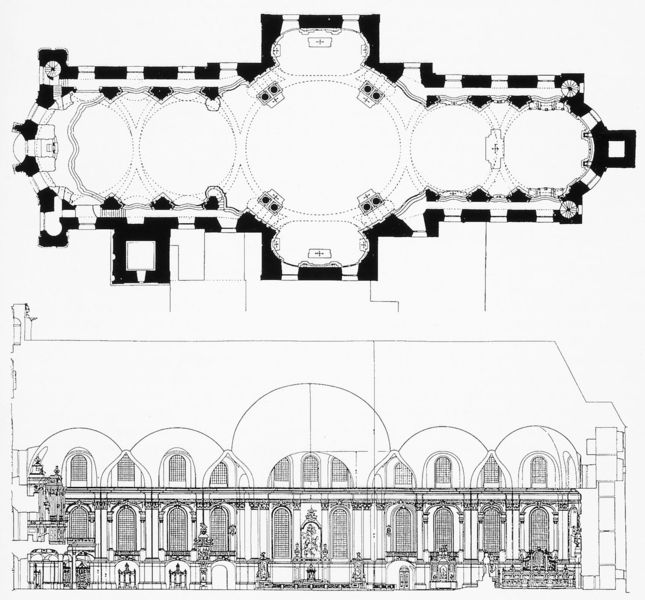
Titel: Benediktinerabteikirche Heilig Kreuz in Neresheim
Künstler: Balthasar Neumann
Standort: Neresheim, Abteikirche Heilig Kreuz, St. Ulrich und Afra (EU - D - BW)
Schlagwörter: fenster, raum, skizze, säule, säulen, zeichnung, dach, gebäude, schloss, zaun, architektur, barock, kirche, theater, rokoko, brunnen, oval, rund, skulptur, ansicht, fassade, saal, kuppel, treppe, stufen, bögen, kuppeln, palast, schnitt, entwurf, rundbögen, plan, querschnitt, basilika, grundriss, aufriss, #plan